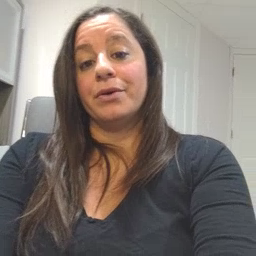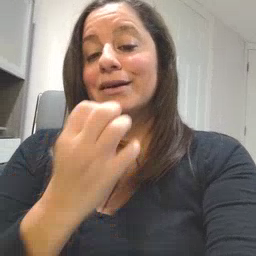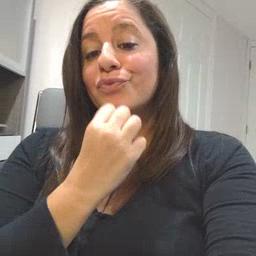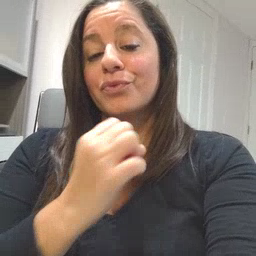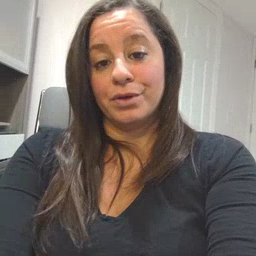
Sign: underwear